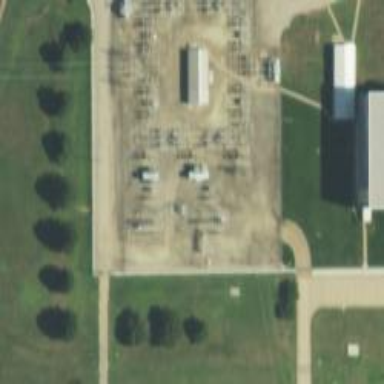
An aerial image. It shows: Power substation.